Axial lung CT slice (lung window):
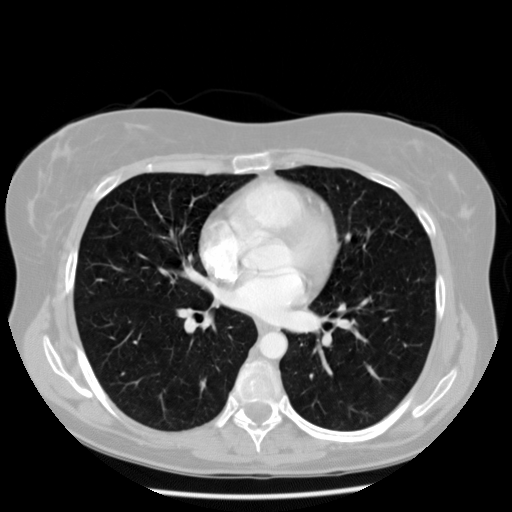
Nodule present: no